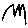
Label: zigzag